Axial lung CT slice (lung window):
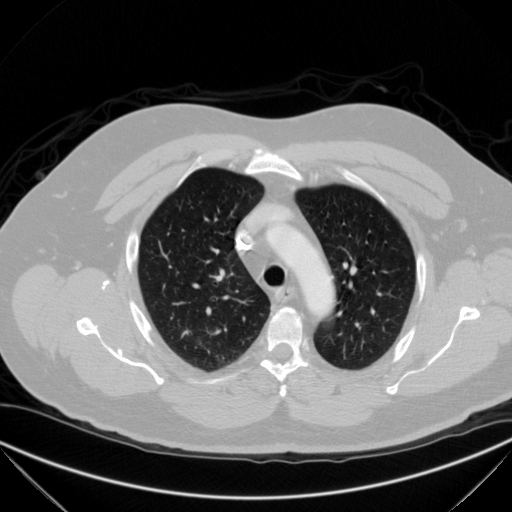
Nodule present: yes
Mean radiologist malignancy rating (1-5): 3.75